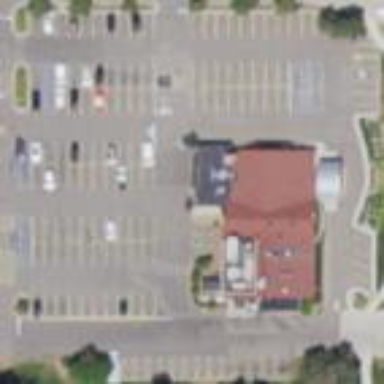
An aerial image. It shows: Parking area with surface.